Question: I'm trying to make conway's game of life in python using pygame. I can't figure out why but the patterns its generating are way off. I've looked through the code a million times and I can't see whats wrong.
Here is a screenshot of one of the generations

And here is the complete code of the game.
'''
import pygame, sys
from pygame.locals import *
from random import randint
import numpy
#inititalize
pygame.init()
clock = pygame.time.Clock()
#constants
FPS = 10
BLACK = (0,0,0)
RED = (255,0,0)
GREY = (30,30,30)
SCREENX = 640
SCREENY = 480
CELLSIZE = 10
HEIGHT = SCREENY/CELLSIZE
WIDTH = SCREENX/CELLSIZE
#set up window
window = pygame.display.set_mode((SCREENX, SCREENY))
pygame.display.set_caption('Game of Life')
window.fill(BLACK)
#generate random seed
cells = numpy.zeros((WIDTH,HEIGHT), dtype=numpy.int)
for x in range(0,WIDTH):
for y in range(0,HEIGHT):
#0 is a dead cell, 1 is an alive cell
cells[x][y] = randint(0,1)
def findNeighbors(grid, x, y):
if 0 < x < len(grid) - 1:
xi = (0, -1, 1)
elif x > 0:
xi = (0, -1)
else:
xi = (0, 1)
if 0 < y < len(grid[0]) - 1:
yi = (0, -1, 1)
elif y > 0:
yi = (0, -1)
else:
yi = (0, 1)
for a in xi:
for b in yi:
if a == b == 0:
continue
yield grid[x + a][y + b]
def update(grid, x, y):
#determine num of living neighbors
neighbors = findNeighbors(cells,x,y)
alive = 0
for i in neighbors:
if i == 1:
alive+=1
#if current cell is alive
if grid[x][y] == 1:
#kill if less than 2 or more than 3 alive neighbors
if (alive < 2) or (alive > 3):
return 0
else:
return 1
#if current cell is dead
elif grid[x][y] == 0:
#make alive if 3 alive neighbors
if alive == 3:
return 1
else:
return 0
#main loop
while True:
#check if user wants to exit
for event in pygame.event.get():
if event.type == pygame.QUIT:
pygame.quit()
sys.exit()
#update cells
for x in range(0,WIDTH):
for y in range(0,HEIGHT):
cells[x][y] = update(cells,x,y)
#draw grid
for x in range(0,SCREENX,CELLSIZE):
for y in range(0,SCREENY,CELLSIZE):
#if cell is alive
if cells[x/CELLSIZE][y/CELLSIZE] == 1:
#draw red square
pygame.draw.rect(window, RED, [x, y, CELLSIZE, CELLSIZE])
else:
#draw black square
pygame.draw.rect(window, BLACK, [x, y, CELLSIZE, CELLSIZE])
#draw square border
pygame.draw.rect(window, GREY, [x, y, CELLSIZE, CELLSIZE], 1)
#draw updates
pygame.display.update()
#generations per second
clock.tick(FPS)
'''
I don't think the problem is with the findNeighbors function since I got it from <URL> stackoverflow answer. So I assume the problem is in the update function but I can't see where the logic is wrong based on the game rules.
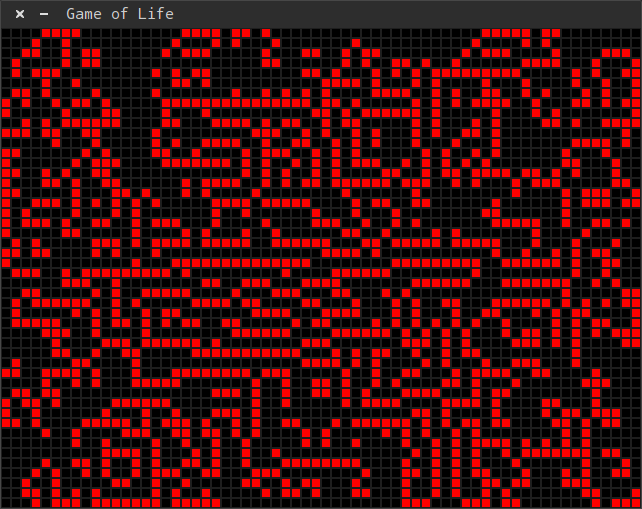
Answer: I suspect this is the problem:
'''
cells[x][y] = update(cells,x,y)
'''
You've only got grid, which you're updating . Generation n+1 should only take account of information from generation n - whereas currently you've got a mixture of information from n and n+1. You'll end up with the values of the neighbours above and to the left of you, and the values of the neighbours to the right and below you, because they haven't been recomputed yet.
So for example, take this pattern (where # means "alive"):
'''
...
###
...
'''
That go to:
'''
.#.
.#.
.#.
'''
... but in fact, you'll end up with (I think):
'''
.##
#.#
... // Bottom-middle only has one live neighbour at computation time
'''
By the time we compute top right, it has three neighbours. The left-middle has 2 live neighbours at computation time; the centre has 4, and the right-middle has 2. Nothing on the bottom row has three neighbours by the time it's computed, so it stays dead.
Typically a Conway's Life implementation will either compute an entirely new grid for each generation, or it will flip between two grids, computing all of one from the other.